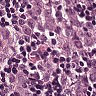
Metastatic tissue present: yes